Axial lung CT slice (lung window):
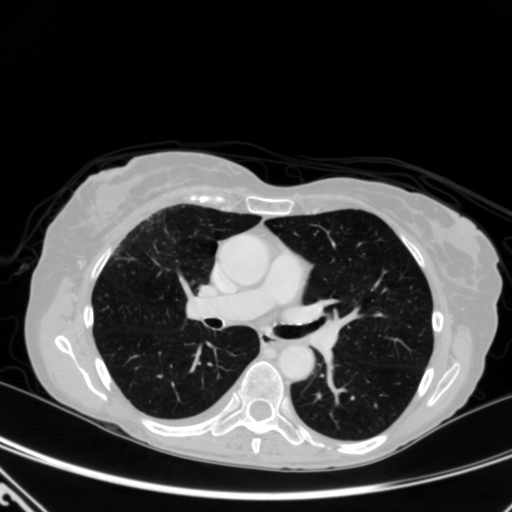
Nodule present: no